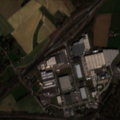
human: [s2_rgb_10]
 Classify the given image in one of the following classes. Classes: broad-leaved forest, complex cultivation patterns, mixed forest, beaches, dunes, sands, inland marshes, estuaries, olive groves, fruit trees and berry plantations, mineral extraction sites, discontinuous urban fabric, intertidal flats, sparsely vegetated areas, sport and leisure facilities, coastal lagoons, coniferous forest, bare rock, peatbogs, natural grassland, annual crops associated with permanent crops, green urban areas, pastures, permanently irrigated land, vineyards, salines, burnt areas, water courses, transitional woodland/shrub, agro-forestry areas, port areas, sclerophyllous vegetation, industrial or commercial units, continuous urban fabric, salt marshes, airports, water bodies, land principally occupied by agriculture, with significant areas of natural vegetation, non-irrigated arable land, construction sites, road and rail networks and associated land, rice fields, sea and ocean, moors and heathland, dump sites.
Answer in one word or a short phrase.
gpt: industrial or commercial units, non-irrigated arable land, complex cultivation patterns, land principally occupied by agriculture, with significant areas of natural vegetation, broad-leaved forest